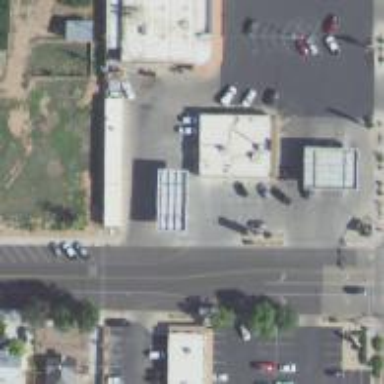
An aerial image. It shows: Convenience shop.